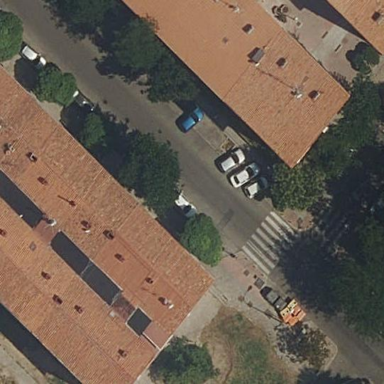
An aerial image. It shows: Gabled apartment building with roofs oriented across.